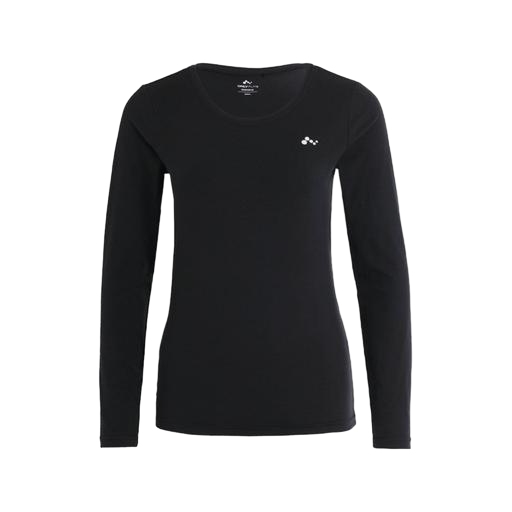
active long-sleeve tee, black long sleeve element top, black women's long sleeve t-shirt, white background